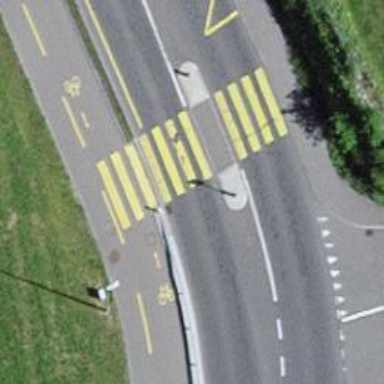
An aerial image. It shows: Uncontrolled zebra crossing with pedestrian island.